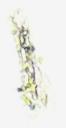
Label: Detritus